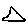
Label: triangle